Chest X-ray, PA view. Patient: 52 years old, sex M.
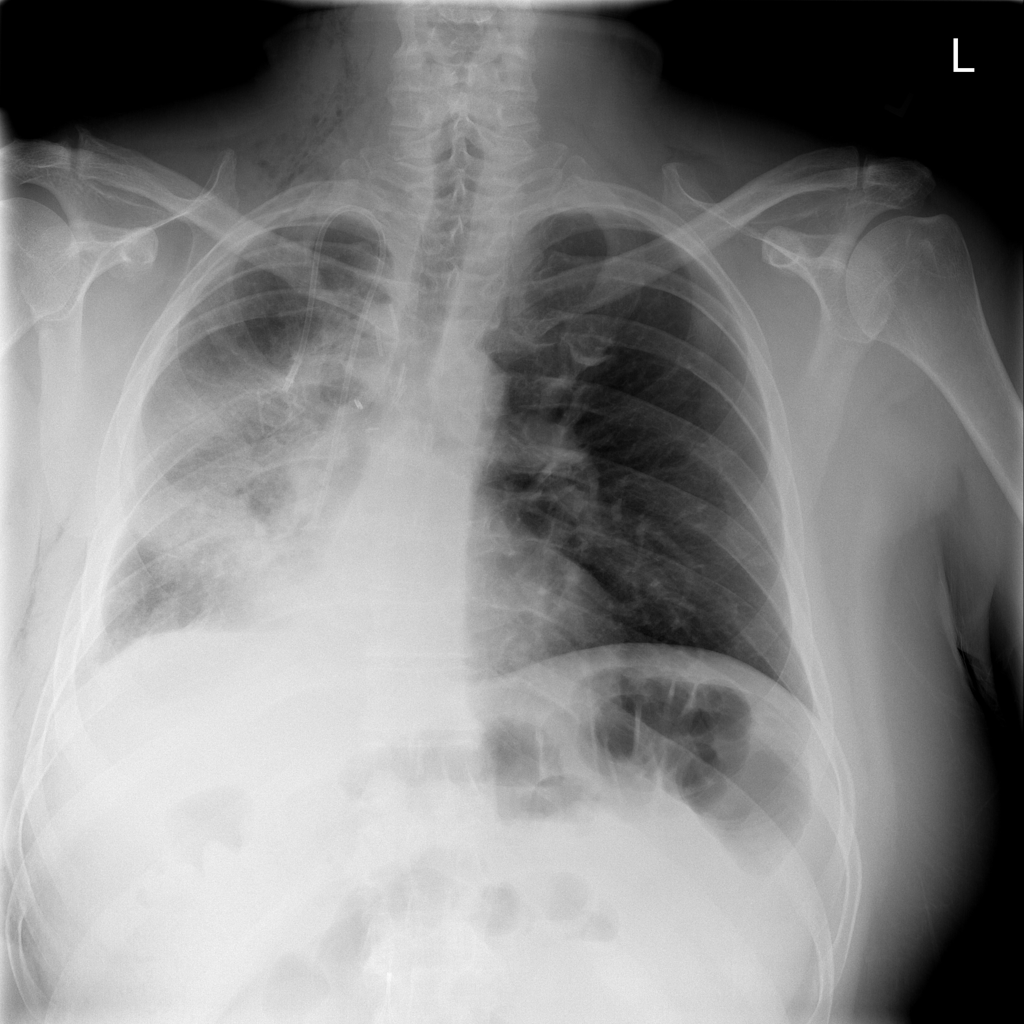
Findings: No Finding